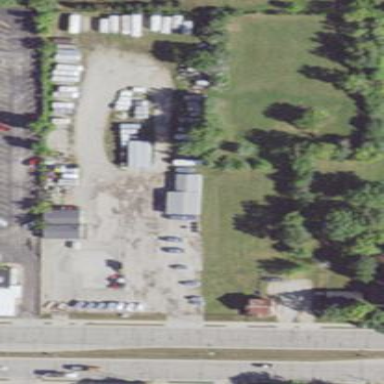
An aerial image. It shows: Car shop.